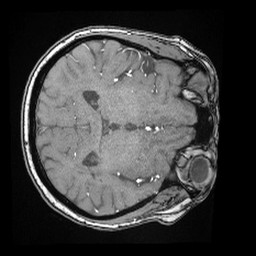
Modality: angio
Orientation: axial
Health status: ill
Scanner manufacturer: siemens
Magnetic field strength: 3 T
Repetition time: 0.022 s
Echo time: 0.0036 s